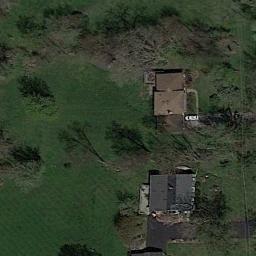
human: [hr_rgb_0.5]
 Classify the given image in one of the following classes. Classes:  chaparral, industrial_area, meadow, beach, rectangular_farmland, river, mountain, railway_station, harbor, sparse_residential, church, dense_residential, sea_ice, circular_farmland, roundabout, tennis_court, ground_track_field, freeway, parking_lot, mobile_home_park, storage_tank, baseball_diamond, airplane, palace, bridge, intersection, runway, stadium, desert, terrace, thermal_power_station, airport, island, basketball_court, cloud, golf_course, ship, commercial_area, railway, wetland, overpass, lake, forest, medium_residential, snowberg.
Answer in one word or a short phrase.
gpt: sparse_residential